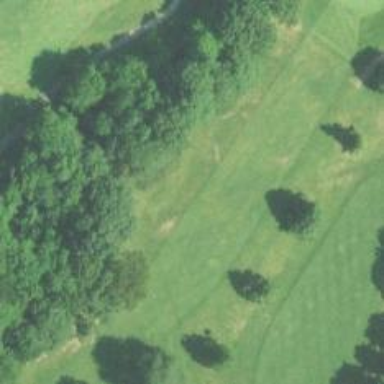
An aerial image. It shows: Golf fairway surrounded by grass.